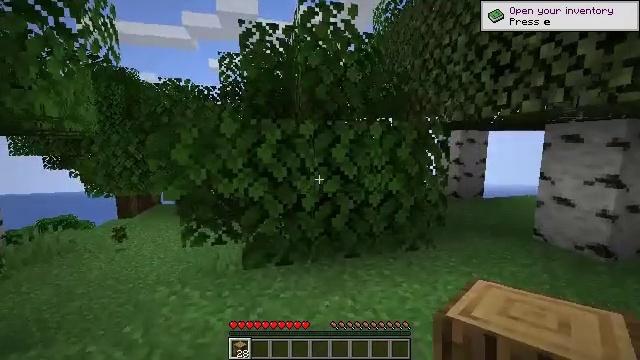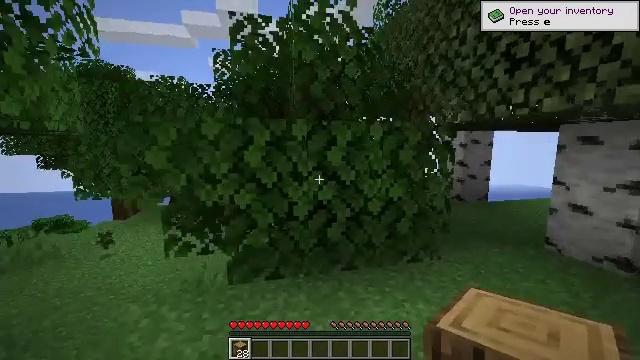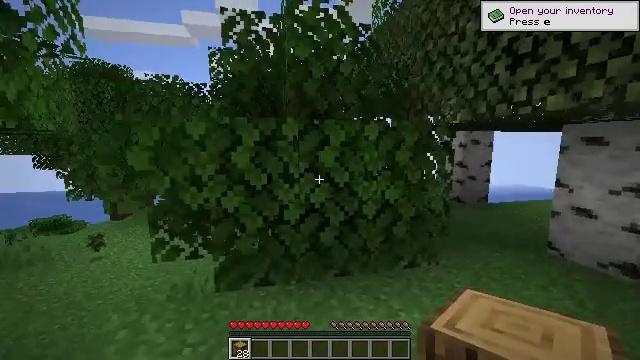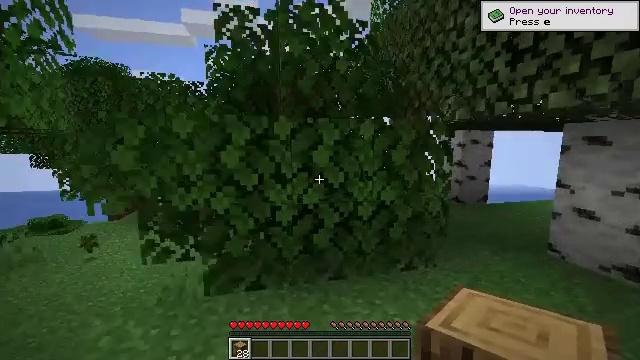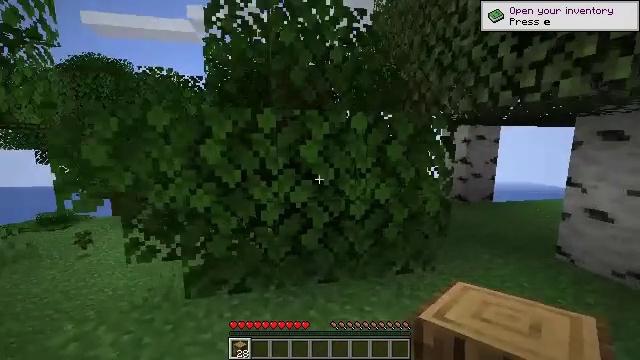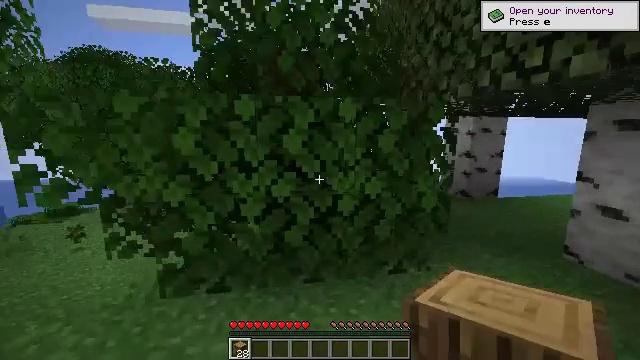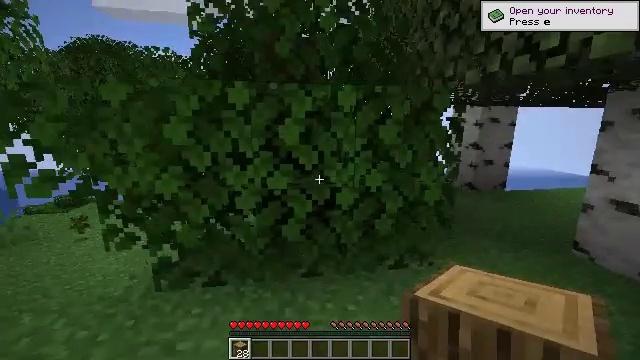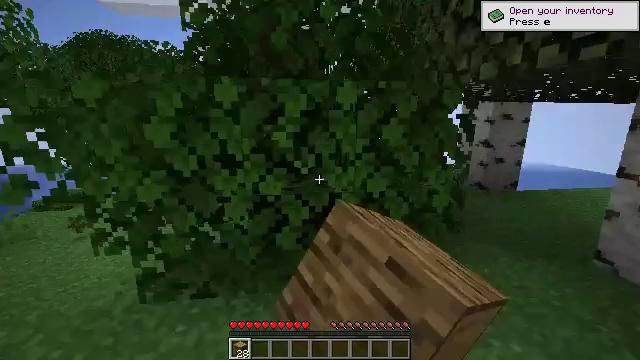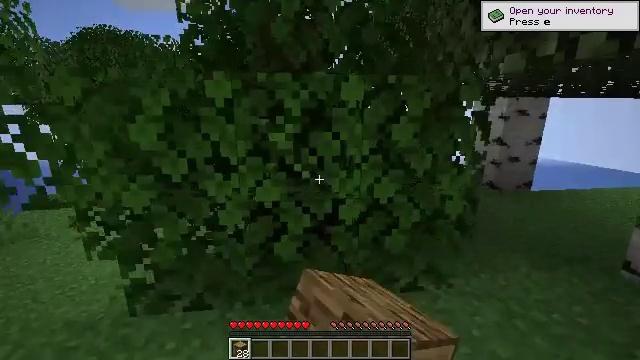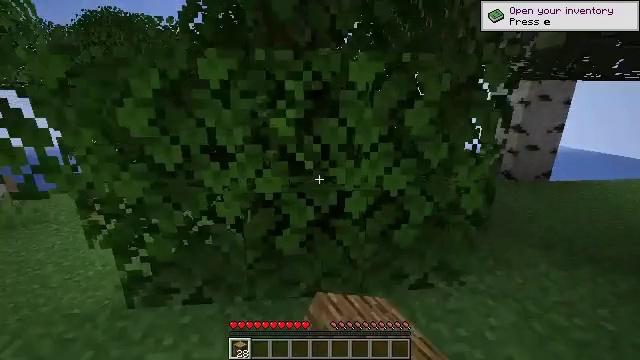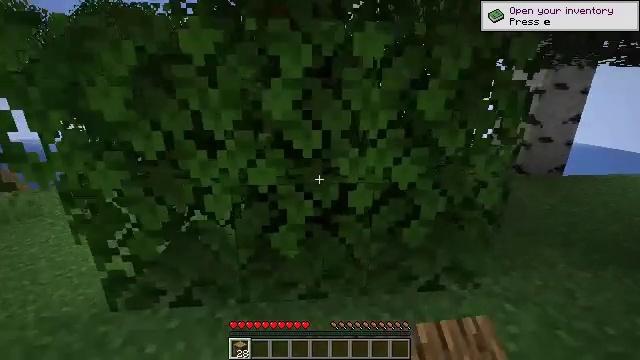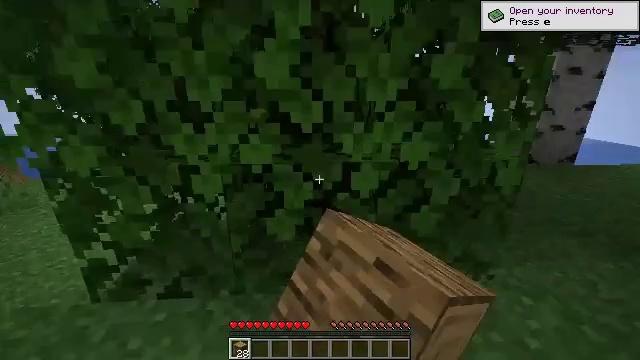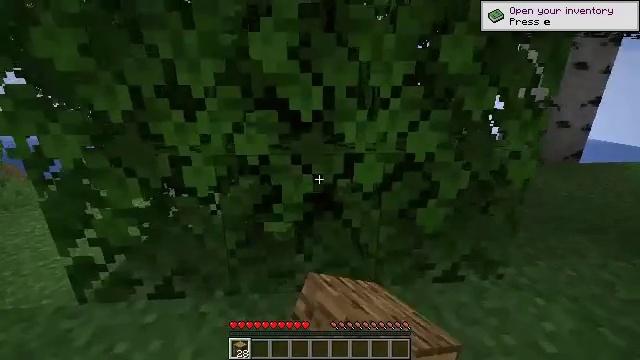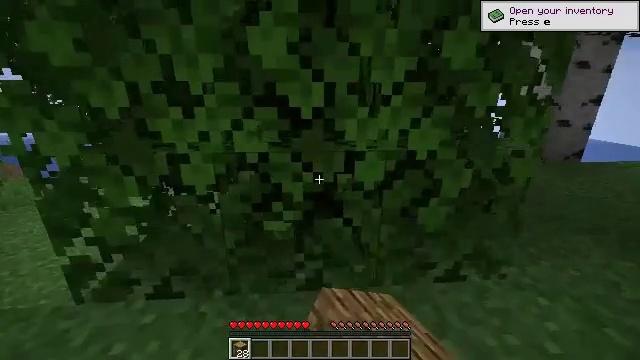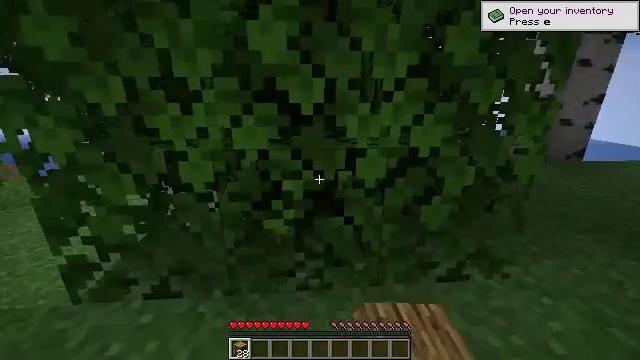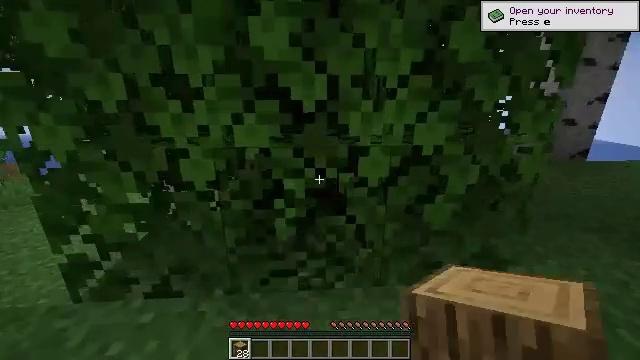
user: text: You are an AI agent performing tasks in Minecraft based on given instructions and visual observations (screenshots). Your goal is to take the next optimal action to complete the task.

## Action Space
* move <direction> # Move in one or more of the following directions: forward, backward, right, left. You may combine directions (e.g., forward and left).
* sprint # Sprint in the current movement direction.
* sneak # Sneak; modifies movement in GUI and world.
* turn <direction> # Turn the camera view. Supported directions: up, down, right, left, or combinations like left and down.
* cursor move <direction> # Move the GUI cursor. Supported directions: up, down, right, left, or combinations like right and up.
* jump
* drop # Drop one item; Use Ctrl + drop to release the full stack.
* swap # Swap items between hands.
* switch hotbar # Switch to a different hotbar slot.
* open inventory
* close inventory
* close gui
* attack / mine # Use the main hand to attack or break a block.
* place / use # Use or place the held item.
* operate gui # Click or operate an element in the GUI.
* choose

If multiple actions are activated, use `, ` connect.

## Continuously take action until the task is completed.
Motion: motion action
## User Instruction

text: Remove oak leaves from branches.
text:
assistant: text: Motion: move forward and move right
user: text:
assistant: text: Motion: move forward and move right
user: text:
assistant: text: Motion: move forward and move right
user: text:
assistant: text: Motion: move forward and move right, turn left
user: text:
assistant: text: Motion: move forward and move right, turn left and down
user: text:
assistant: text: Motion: move forward, turn left and down, attack / mine
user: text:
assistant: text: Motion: move forward, turn left, attack / mine
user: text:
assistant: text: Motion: move forward, turn left, attack / mine
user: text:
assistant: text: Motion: move forward, sneak, turn left and down, attack / mine
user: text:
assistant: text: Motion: move forward, sneak, turn down, attack / mine
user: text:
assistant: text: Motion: move forward, sneak, turn down, attack / mine
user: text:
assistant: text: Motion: sneak, attack / mine
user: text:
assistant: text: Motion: sneak, attack / mine
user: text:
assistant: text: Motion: sneak, attack / mine
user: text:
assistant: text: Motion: move forward, sneak, attack / mine
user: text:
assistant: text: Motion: move forward, sneak, attack / mine
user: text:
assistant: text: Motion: move forward, sneak, attack / mine
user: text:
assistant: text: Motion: move forward, sneak, attack / mine
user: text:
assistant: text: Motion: move forward, sneak, attack / mine
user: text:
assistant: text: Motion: move forward, sneak, attack / mine
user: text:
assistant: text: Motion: move forward, sneak, attack / mine
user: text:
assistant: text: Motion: move forward, sneak, turn right and up, attack / mine
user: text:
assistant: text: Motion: move forward, sneak, turn right and up, attack / mine
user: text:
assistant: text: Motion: move forward, sneak, turn up, attack / mine
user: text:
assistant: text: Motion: move forward, sneak, attack / mine
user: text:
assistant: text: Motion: move forward, sneak, attack / mine
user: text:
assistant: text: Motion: move forward, sneak, attack / mine
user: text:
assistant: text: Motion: move forward, sneak, attack / mine
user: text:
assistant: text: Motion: move forward, sneak, attack / mine
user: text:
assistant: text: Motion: move forward, sneak, attack / mine